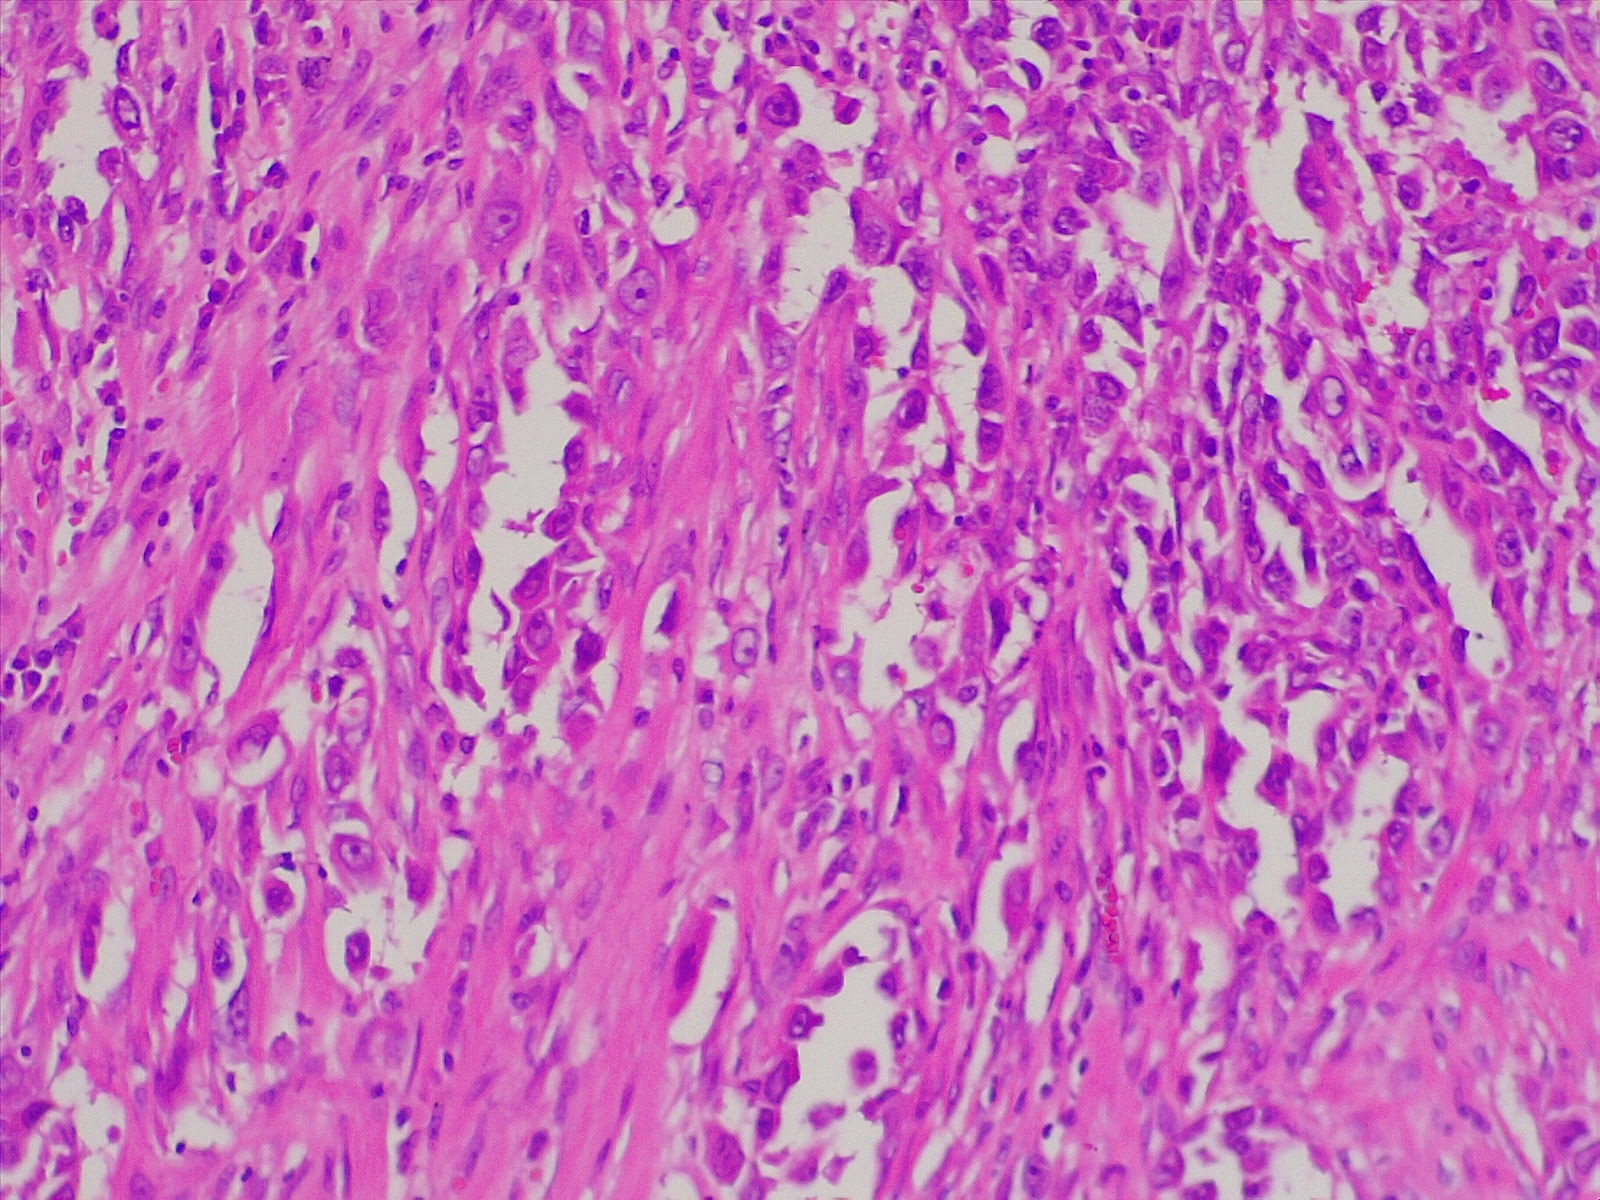
Label: lung adenocarcinoma, well differentiated